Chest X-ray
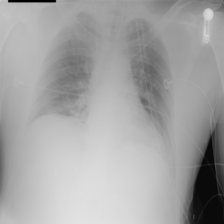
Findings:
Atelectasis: negative
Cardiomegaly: negative
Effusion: negative
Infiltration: negative
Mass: negative
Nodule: negative
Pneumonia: negative
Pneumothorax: negative
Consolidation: negative
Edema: negative
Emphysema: negative
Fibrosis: negative
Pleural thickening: negative
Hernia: negative